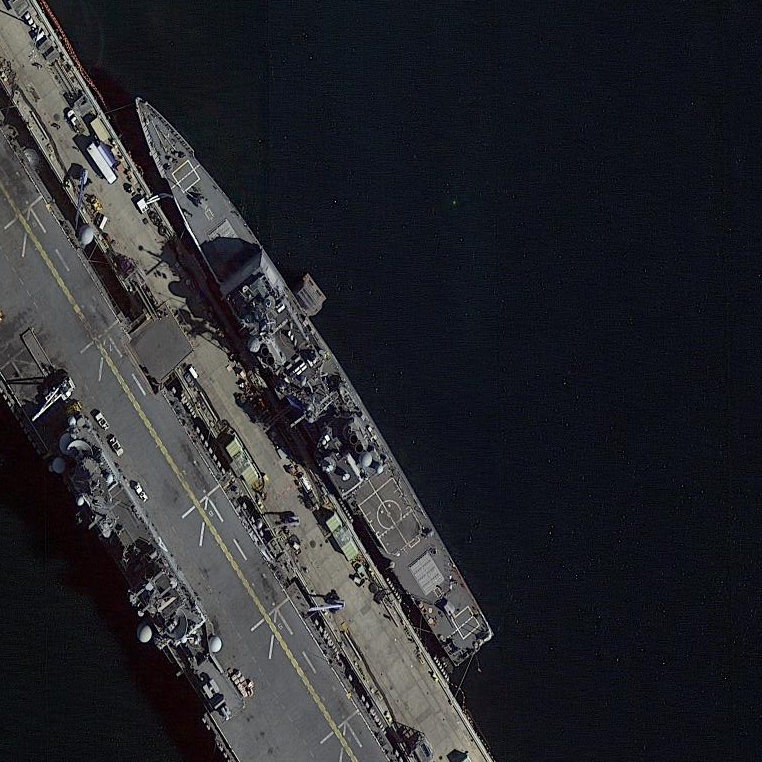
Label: cruiser